Question: I am making a database that is for employee scheduling. I am, for the first time ever, making a relational mySQL database so that I can efficiently manage all of the data. I have been using the mySQL Workbench program to help me visualize how this is going to go. Here is what I have so far:

What I have pictured in my head is that, based on the drawing, I would set the schedule in the 'schedule' table which uses references from the other tables as shown. Then when I need to display this schedule, I would pull everything from the 'schedule' table. Whenever I've worked with a database in the past, it hasn't been of the normalized type, so I would just enter the data into one table and then pull the data out from that one table. Now that I'm tackling a much larger project I am sure that having all of the tables split (normalized) like this is the way to go, but I'm having trouble seeing how everything comes together in the end. I have a feeling it doesn't work the way I have it pictured, @grossvogel pointed out what I believe to be something critical to making this all work and that is to use the 'join' function to pull the data.
The reason I started with a relational database was so that if I made a change to (for example) the 'shift' table and instead of record 1 being "AM" I wanted it to be "Morning", it would then automatically change the relevant sections through the 'cascade' option.
The reason I'm posting this here is because I am hoping someone can help fill in the blanks and to point me in the right direction so I don't spend a lot of hours only to find out I made a wrong turn at the beginning.
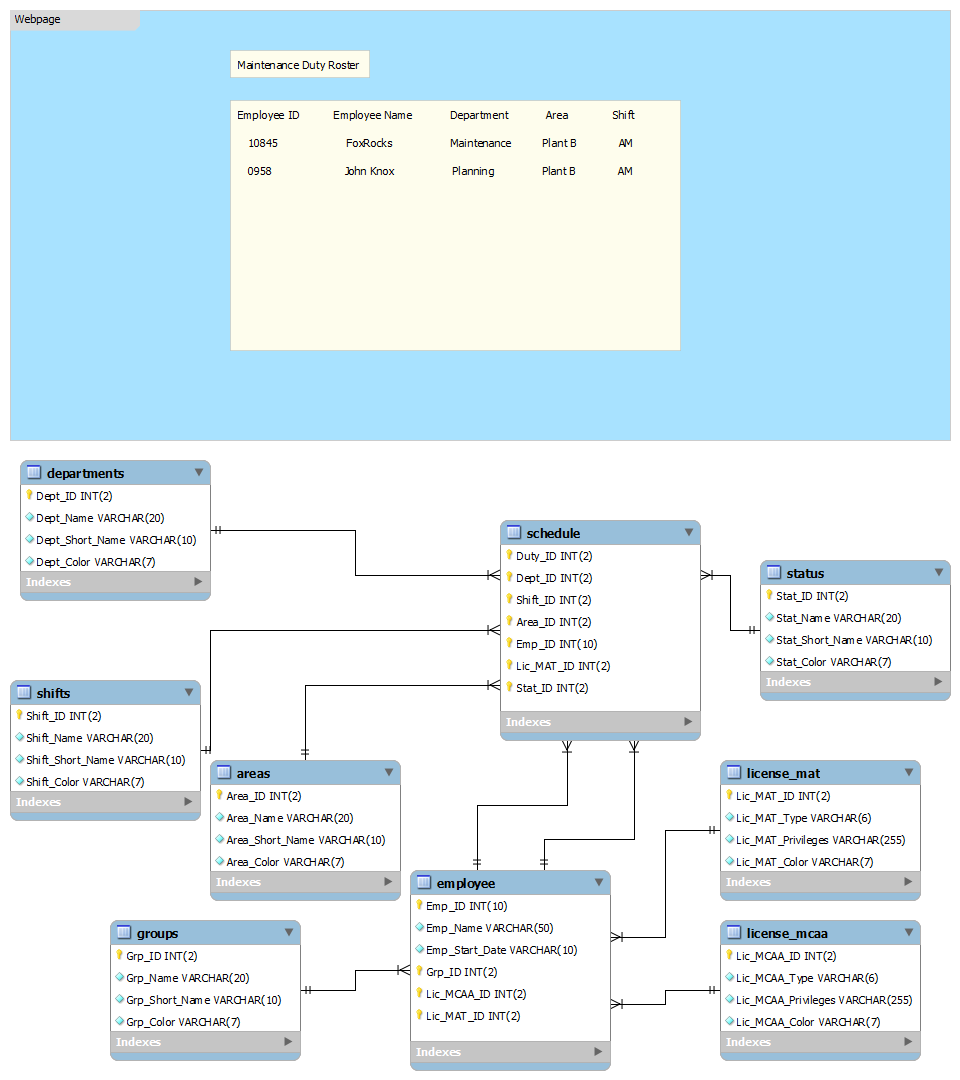
Answer: Maybe the piece you're missing is the idea of using a query with 'joins' to pull in data from multiple tables. For instance (just incorporating a couple of your tables):
'''
SELECT Dept_Name, Emp_Name, Stat_Name ...
FROM schedule
INNER JOIN departments on schedule.Dept_ID = departments.Dept_ID
INNER JOIN employees on schedule.Emp_ID = employees.Emp_ID
INNER JOIN status on schedule.Stat_ID = status.Stat_ID
...
where ....
'''
Note also that 'a schedule table that contains all of the information needed to be displayed on the final page' is not in the spirit of relational data modeling. You want each table to model some entity in your application, so it might be more appropriate to rename 'schedule' to something like 'shifts' if each row represents a shift. (I usually use singular names for tables, but there are <URL>